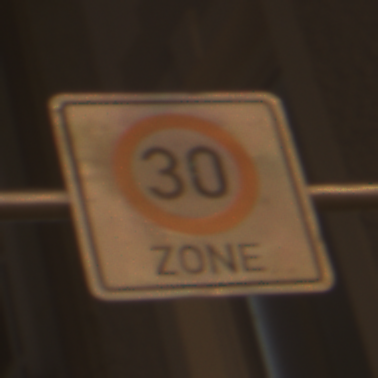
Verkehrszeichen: BeginnZone30
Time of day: Night
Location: Outdoor (Urban)
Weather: Clear
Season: NotSpecified
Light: Artificial